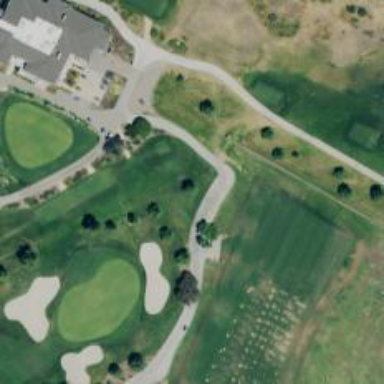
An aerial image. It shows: Service road designated as golf cart path.